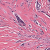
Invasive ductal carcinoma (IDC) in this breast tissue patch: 1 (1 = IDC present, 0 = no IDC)